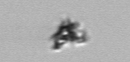
Label: detritus